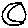
Label: moon